Modality: unknown
Slice 33 of 93
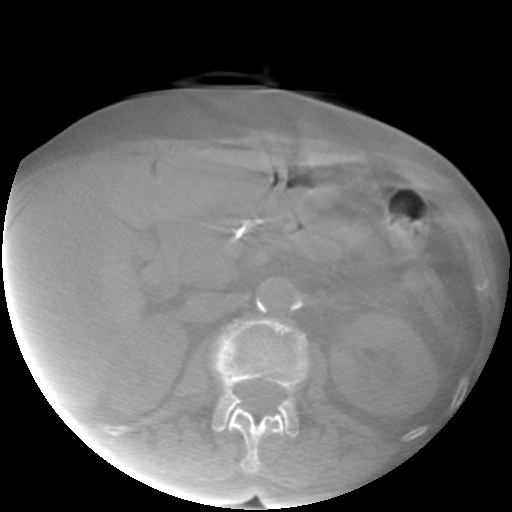